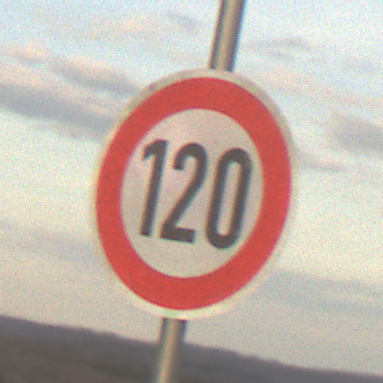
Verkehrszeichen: Geschwindigkeit120
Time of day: SunriseSunset
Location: Outdoor (Nature)
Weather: PartlyCloudy
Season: NotSpecified
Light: Natural